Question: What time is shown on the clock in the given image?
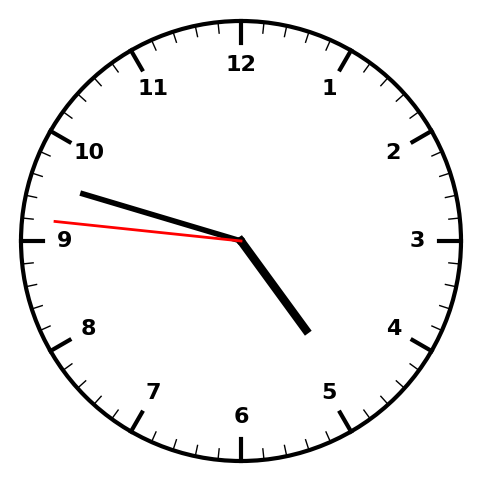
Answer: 04:47:46